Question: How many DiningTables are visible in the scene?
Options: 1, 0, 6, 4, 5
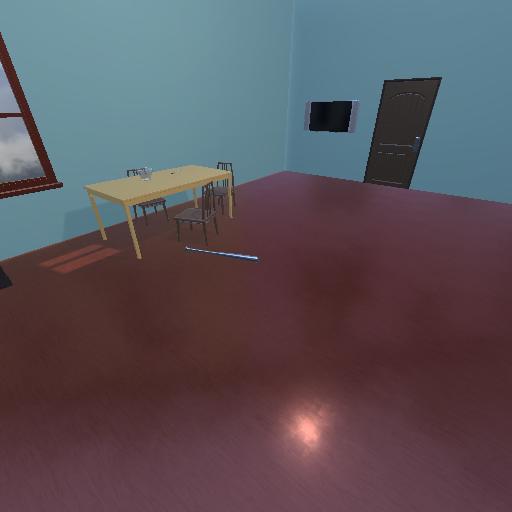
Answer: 1